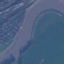
Land use / land cover: River